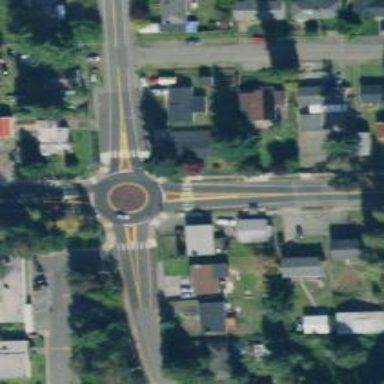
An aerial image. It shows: Tertiary road with asphalt surface leading to roundabout.